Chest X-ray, PA view. Patient: 64 years old, sex F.
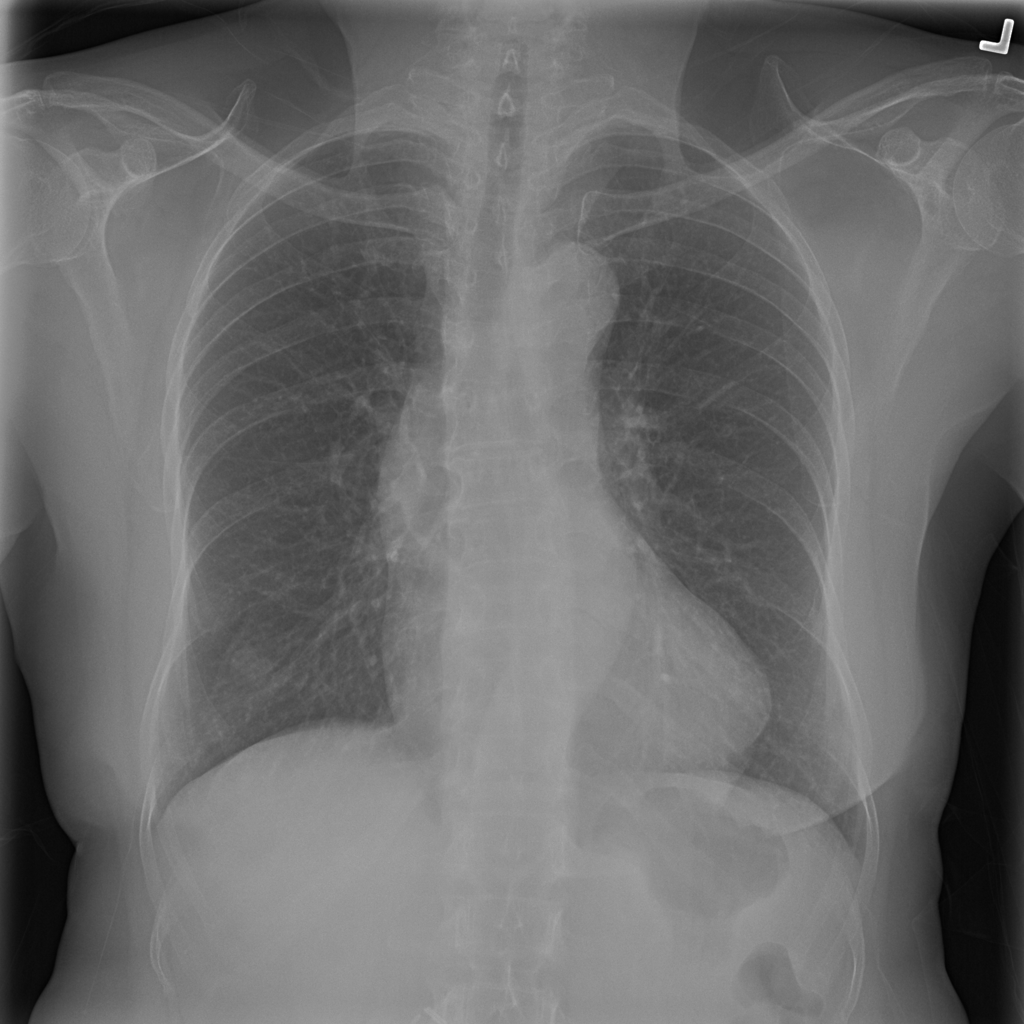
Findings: No Finding